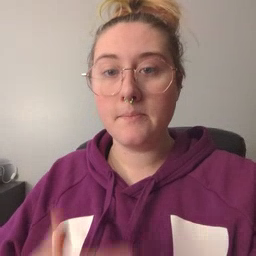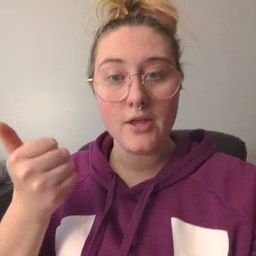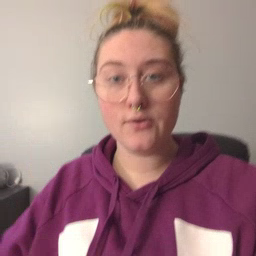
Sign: better